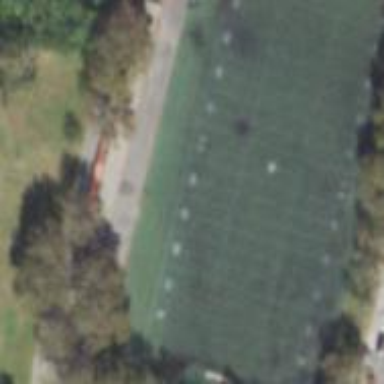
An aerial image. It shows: Soccer pitch designated for leisure and sports activities.